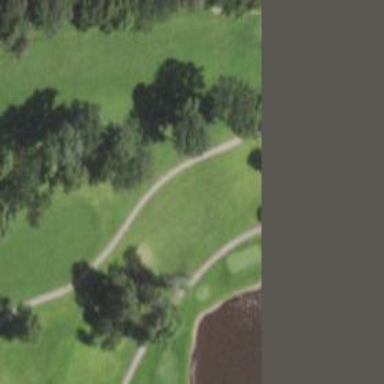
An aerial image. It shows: Path for both road and golf.